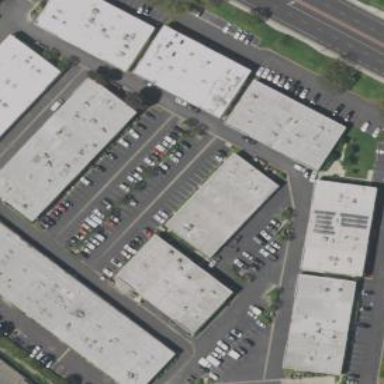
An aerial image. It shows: Commercial building.